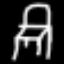
Label: chair